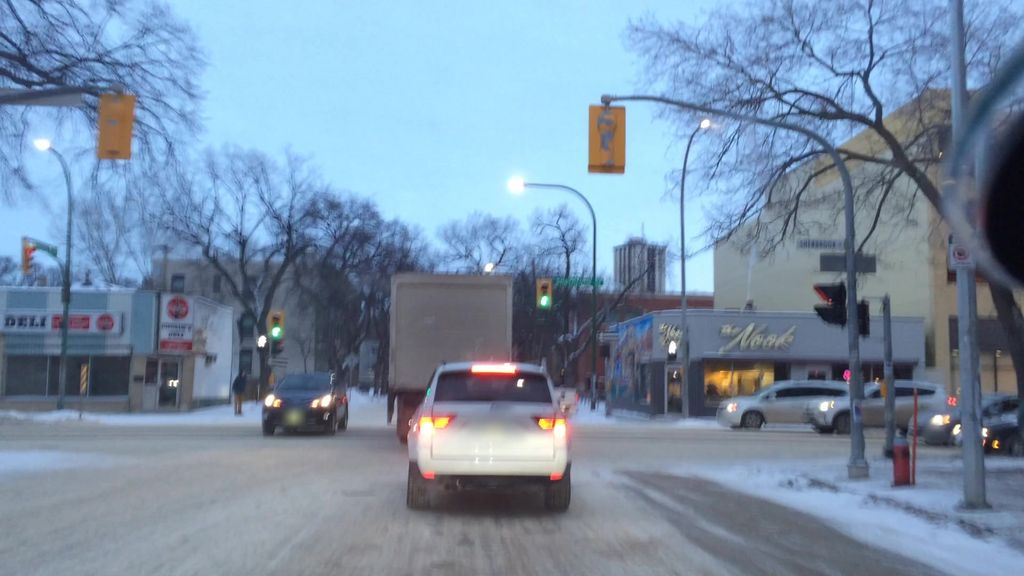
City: winnipeg